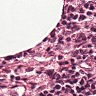
Metastatic tissue present: no